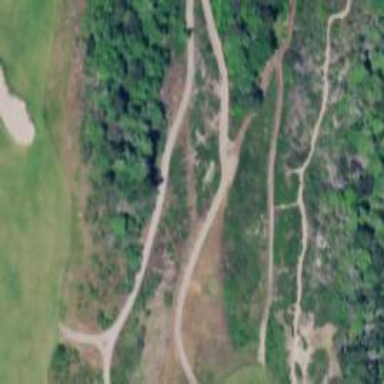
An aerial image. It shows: Path designated for golf carts.